Question: What do the each of the watch window icons and overlays in Visual Studio represent? Is there a legend on an MSDN page somewhere?

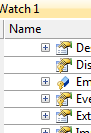
Answer: The icons identify the kind of the entity being watched; the same icons are also used in IntelliSense, Class View, and the Object Browser (and in Visual Studio 2012, the enhanced Solution Explorer).
There's an overview of the icons on MSDN: <URL>.
If you google for class and object browser icons then you should see the latest e.g. this one for VS 2019 <URL>
Some shown in this image from that page
<URL>